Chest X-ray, PA view. Patient: 32 years old, sex F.
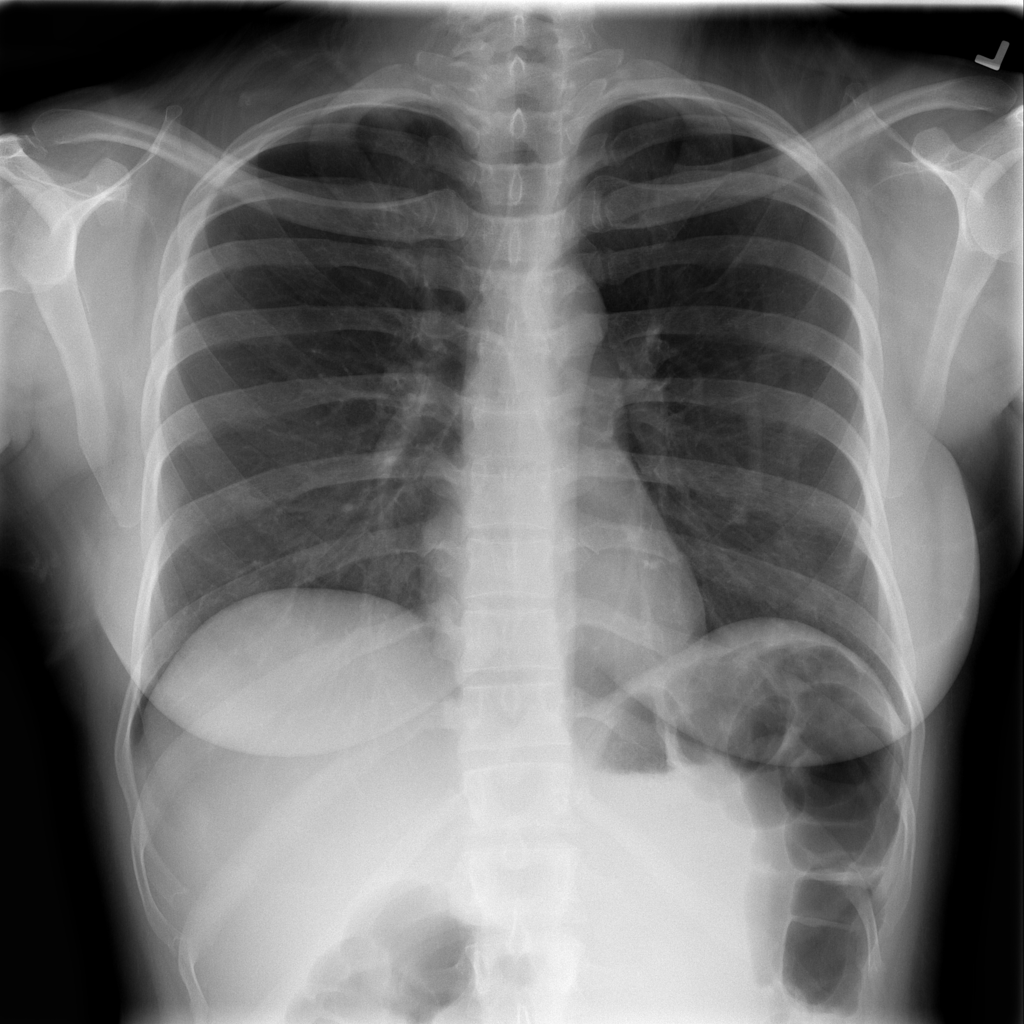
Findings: Infiltration